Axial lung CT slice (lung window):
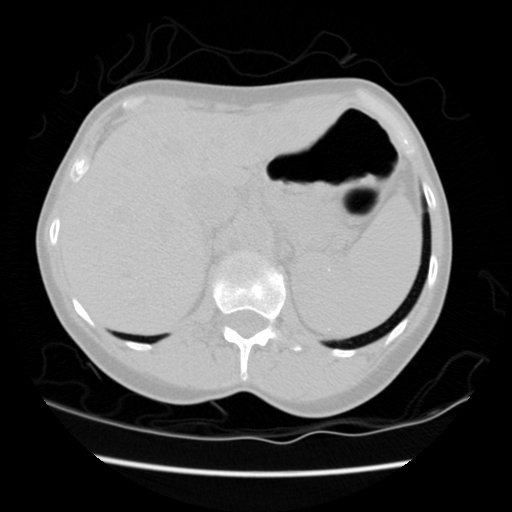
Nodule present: no